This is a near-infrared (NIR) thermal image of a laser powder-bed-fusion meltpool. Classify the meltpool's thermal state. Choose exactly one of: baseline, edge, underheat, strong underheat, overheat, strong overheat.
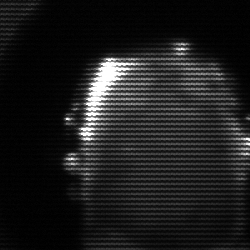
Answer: baseline